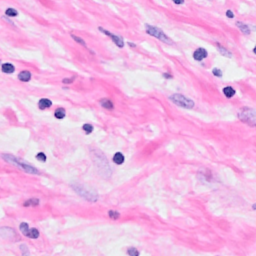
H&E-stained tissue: Breast